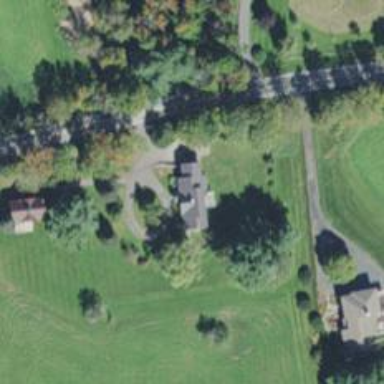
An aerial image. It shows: Simple house.